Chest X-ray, AP view. Patient: 61 years old, sex M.
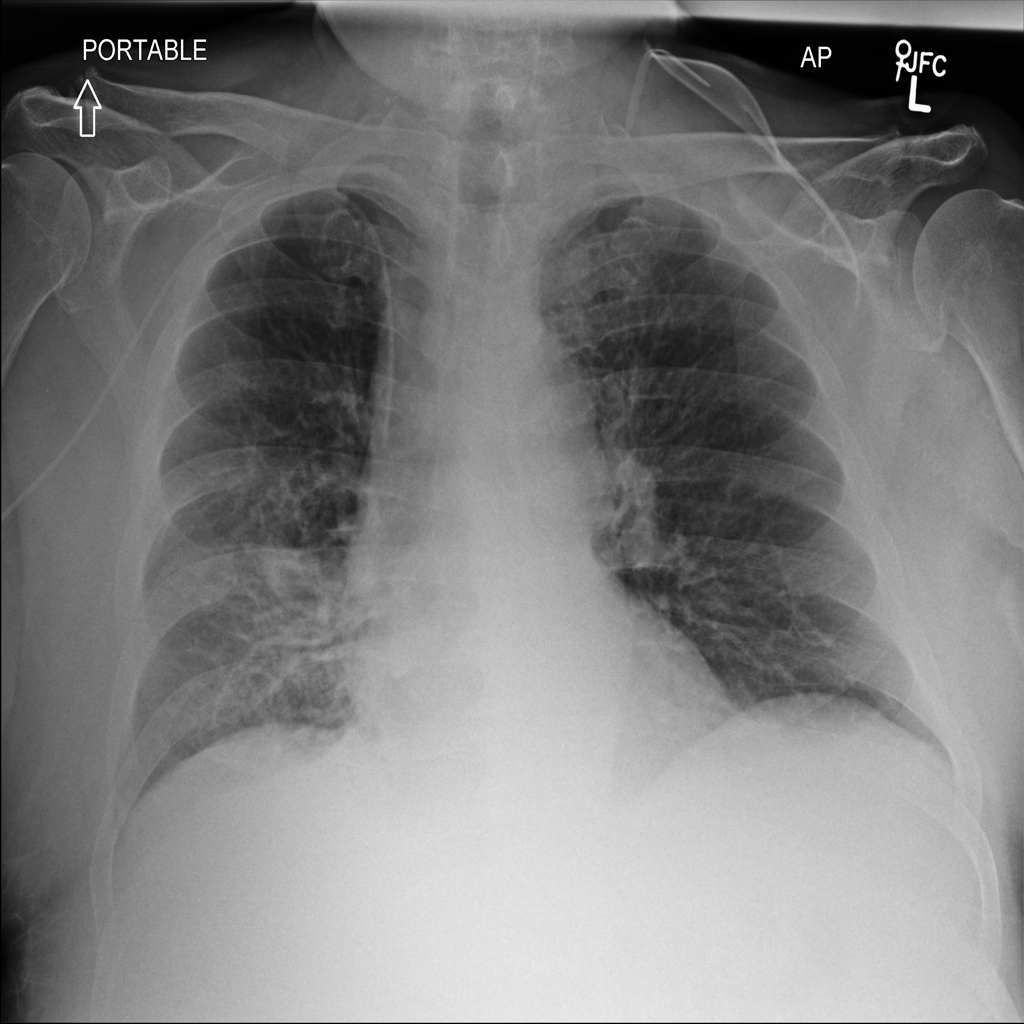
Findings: Infiltration, Nodule